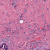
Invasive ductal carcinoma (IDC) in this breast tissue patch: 0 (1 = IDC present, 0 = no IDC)